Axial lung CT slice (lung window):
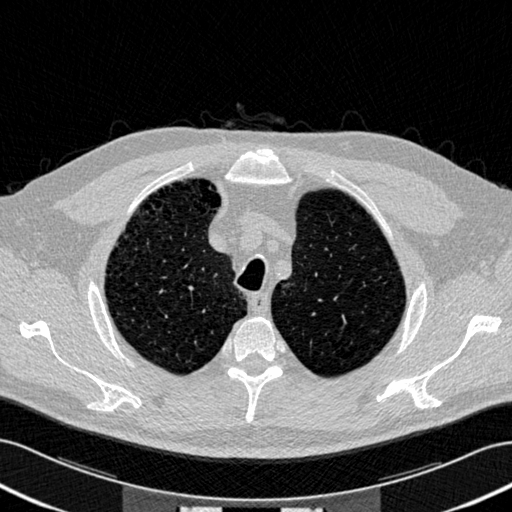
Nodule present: no